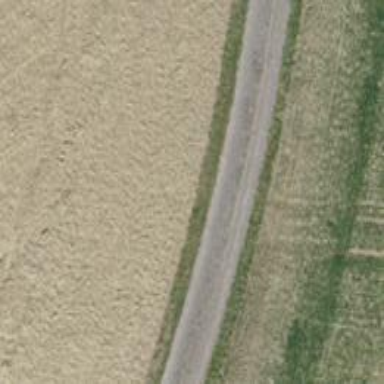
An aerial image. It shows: Compacted track road with grade3 tracktype.